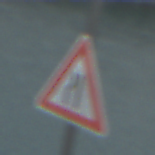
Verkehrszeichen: EinseitigVerengteFahrbahnLinks
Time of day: MorningAfternoon
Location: Outdoor (Nature)
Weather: PartlyCloudy
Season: NotSpecified
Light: Natural